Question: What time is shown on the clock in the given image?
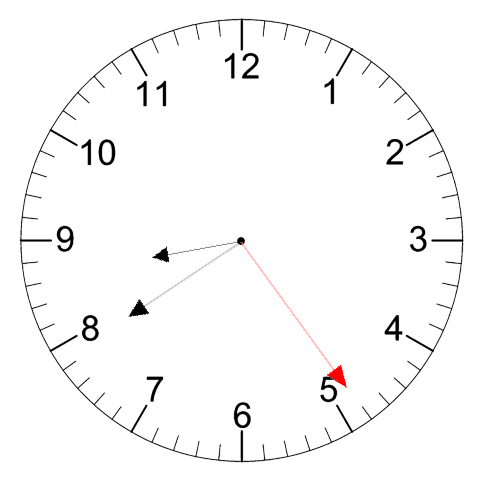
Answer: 08:39:24